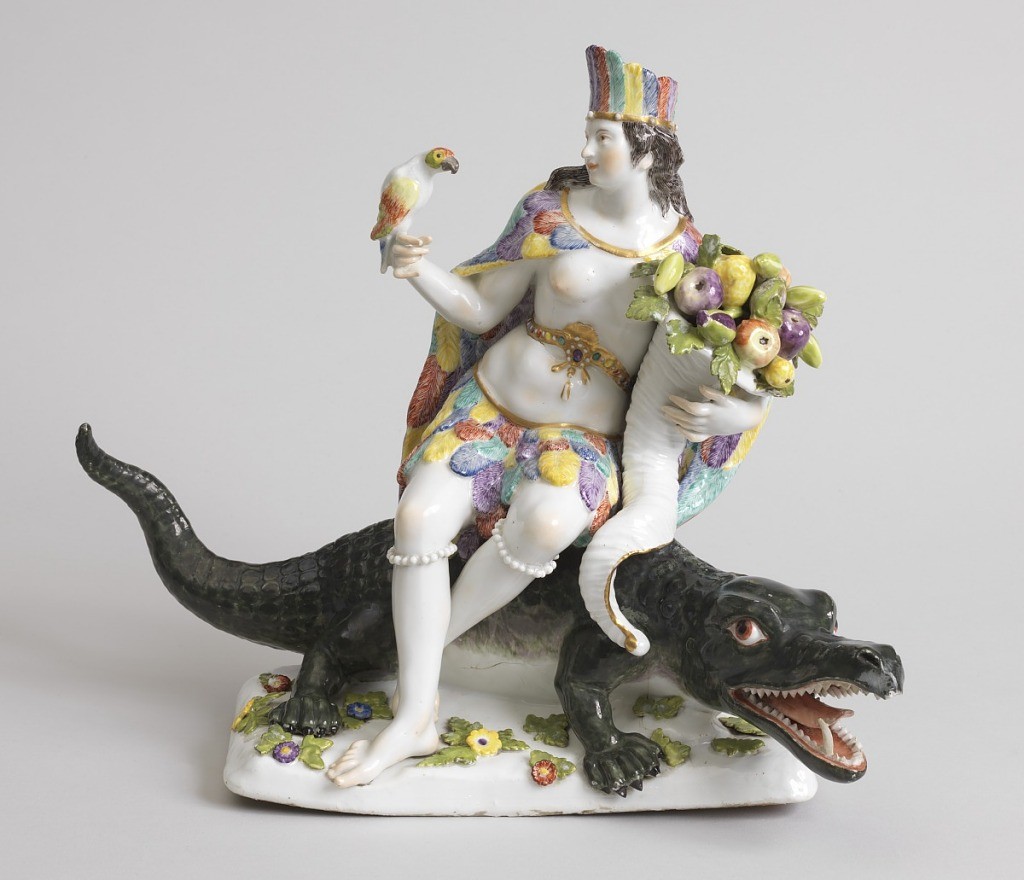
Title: Allegorical Figure of "America"
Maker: Meissen Porcelain Manufactory, German, active from 1710 to the present
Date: ca. 1760
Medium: hard paste porcelain, vitreous enamel, gold
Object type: figure
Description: "America" female figure with feather skirt, mantle and headdress, holding parrot and cornucopia; seated on alligator facing right.